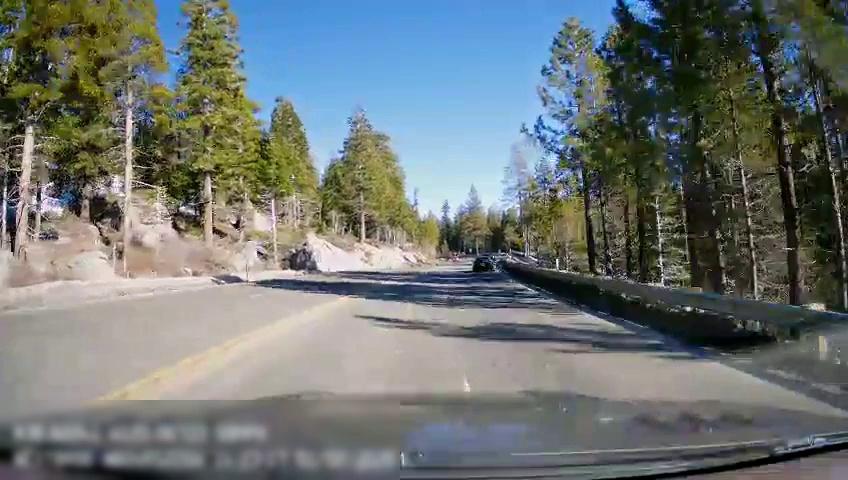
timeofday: Day
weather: Sunny
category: Drivable Space
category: Vehicles | Car
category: Lanes | Opposite Lane
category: Lanes | Opposite Lane
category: Lanes | Current Lane
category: Lanes | Current Lane